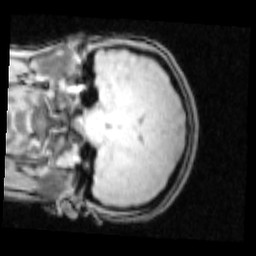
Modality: PDw
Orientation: coronal
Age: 16
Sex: female
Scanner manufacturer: siemens
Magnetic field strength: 3 T
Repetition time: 0.25 s
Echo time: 0.00103 s